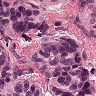
Metastatic tissue present: yes